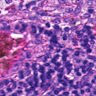
Metastatic tissue present: no